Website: slack
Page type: payment
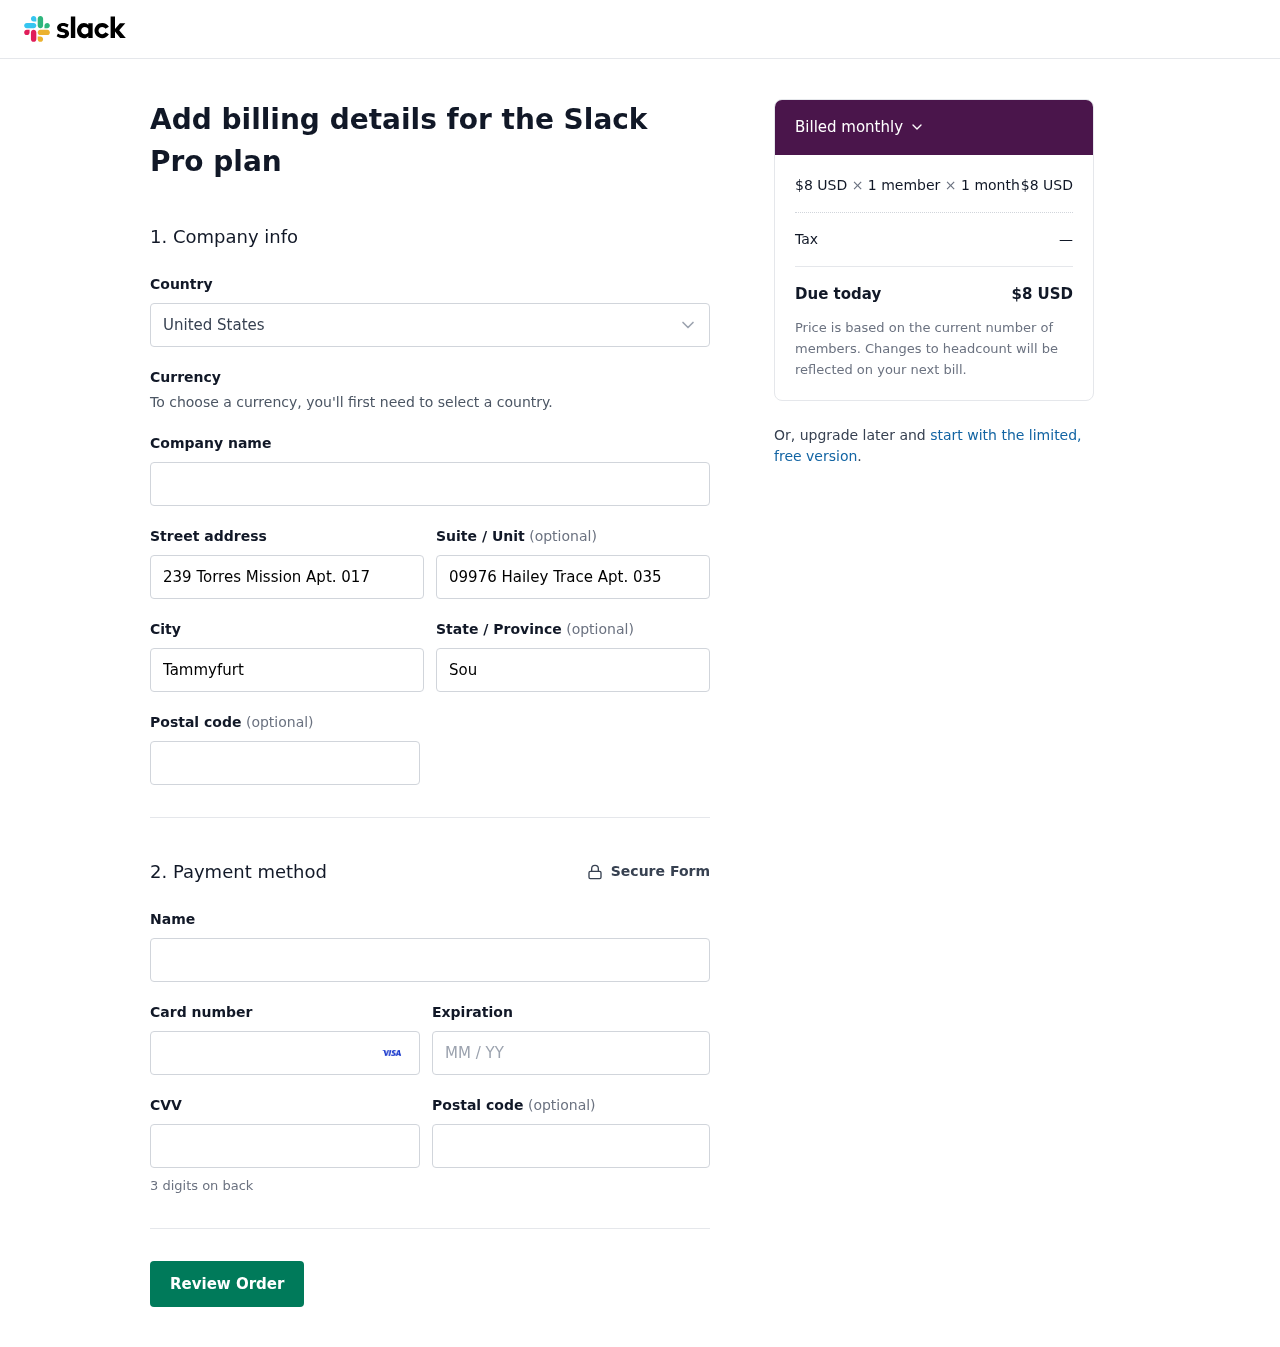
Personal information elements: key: PII_COUNTRY
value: United States
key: PII_STREET
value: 239 Torres Mission Apt. 017
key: PII_STREET2
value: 09976 Hailey Trace Apt. 035
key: PII_CITY
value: Tammyfurt
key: PII_STATE
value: South Carolina
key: PII_POSTCODE
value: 81607
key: PII_FULLNAME
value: Steven Garcia
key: PII_CARD_NUMBER
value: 4257 4693 1731 9134
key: PII_CARD_EXPIRY
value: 06/28
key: PII_CARD_CVV
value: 262
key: PII_POSTCODE2
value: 70778
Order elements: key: ORDER_PRICE_PER_MEMBER
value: $8 USD
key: ORDER_NUM_MEMBERS
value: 1 member
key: ORDER_NUM_MONTHS
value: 1 month
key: ORDER_SUBTOTAL
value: $8 USD
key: ORDER_TAX
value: —
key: ORDER_TOTAL
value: $8 USD